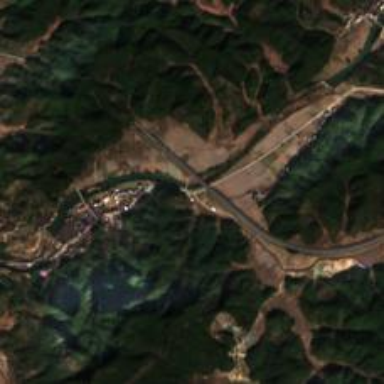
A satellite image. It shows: Trunk highway.